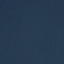
Land use / land cover: SeaLake